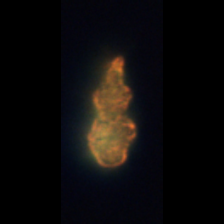
Taxon: Akashiwo
Group: Dinoflagellates